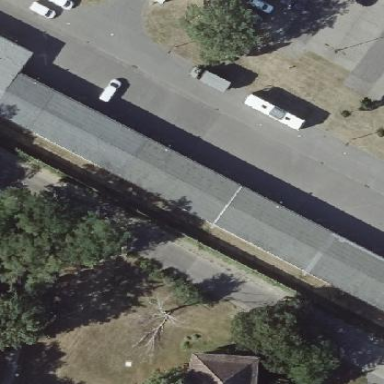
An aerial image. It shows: Group of garages.